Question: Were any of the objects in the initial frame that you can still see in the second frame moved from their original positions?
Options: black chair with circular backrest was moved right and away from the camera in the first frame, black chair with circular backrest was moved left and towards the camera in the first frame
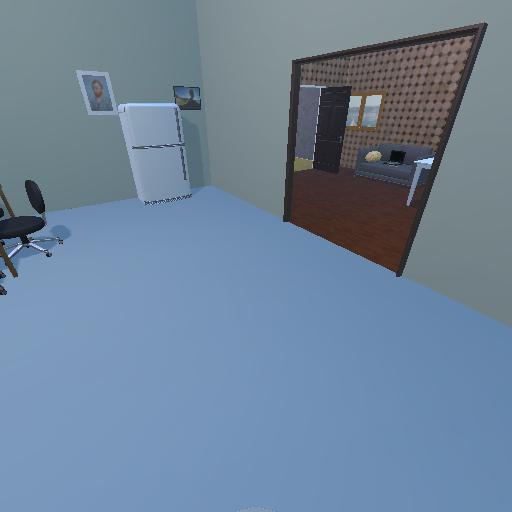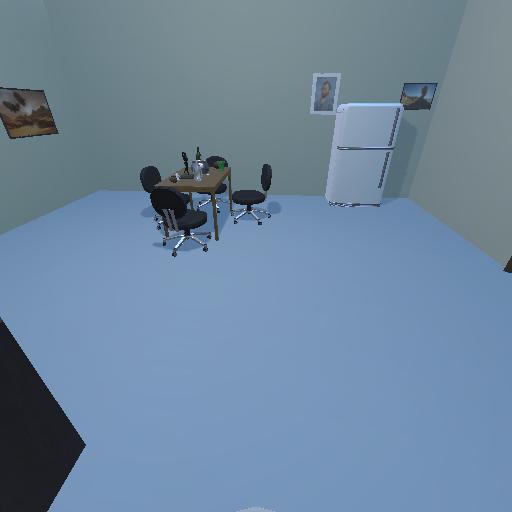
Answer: black chair with circular backrest was moved right and away from the camera in the first frame